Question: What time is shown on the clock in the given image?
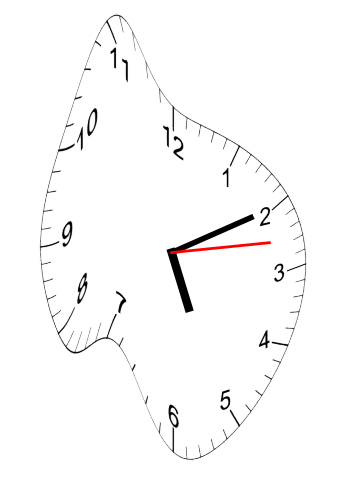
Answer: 05:10:13